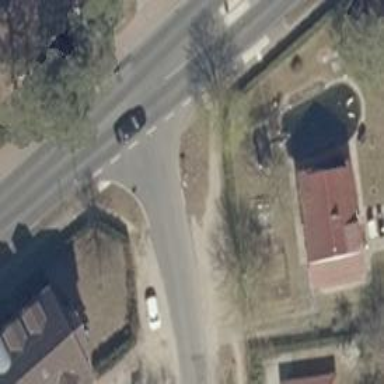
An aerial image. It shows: Unmarked crossing on the road.